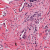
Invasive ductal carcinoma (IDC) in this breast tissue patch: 1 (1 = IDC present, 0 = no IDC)